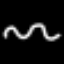
Label: squiggle